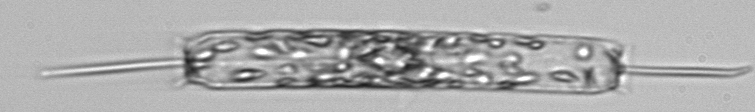
Label: Ditylum_brightwellii